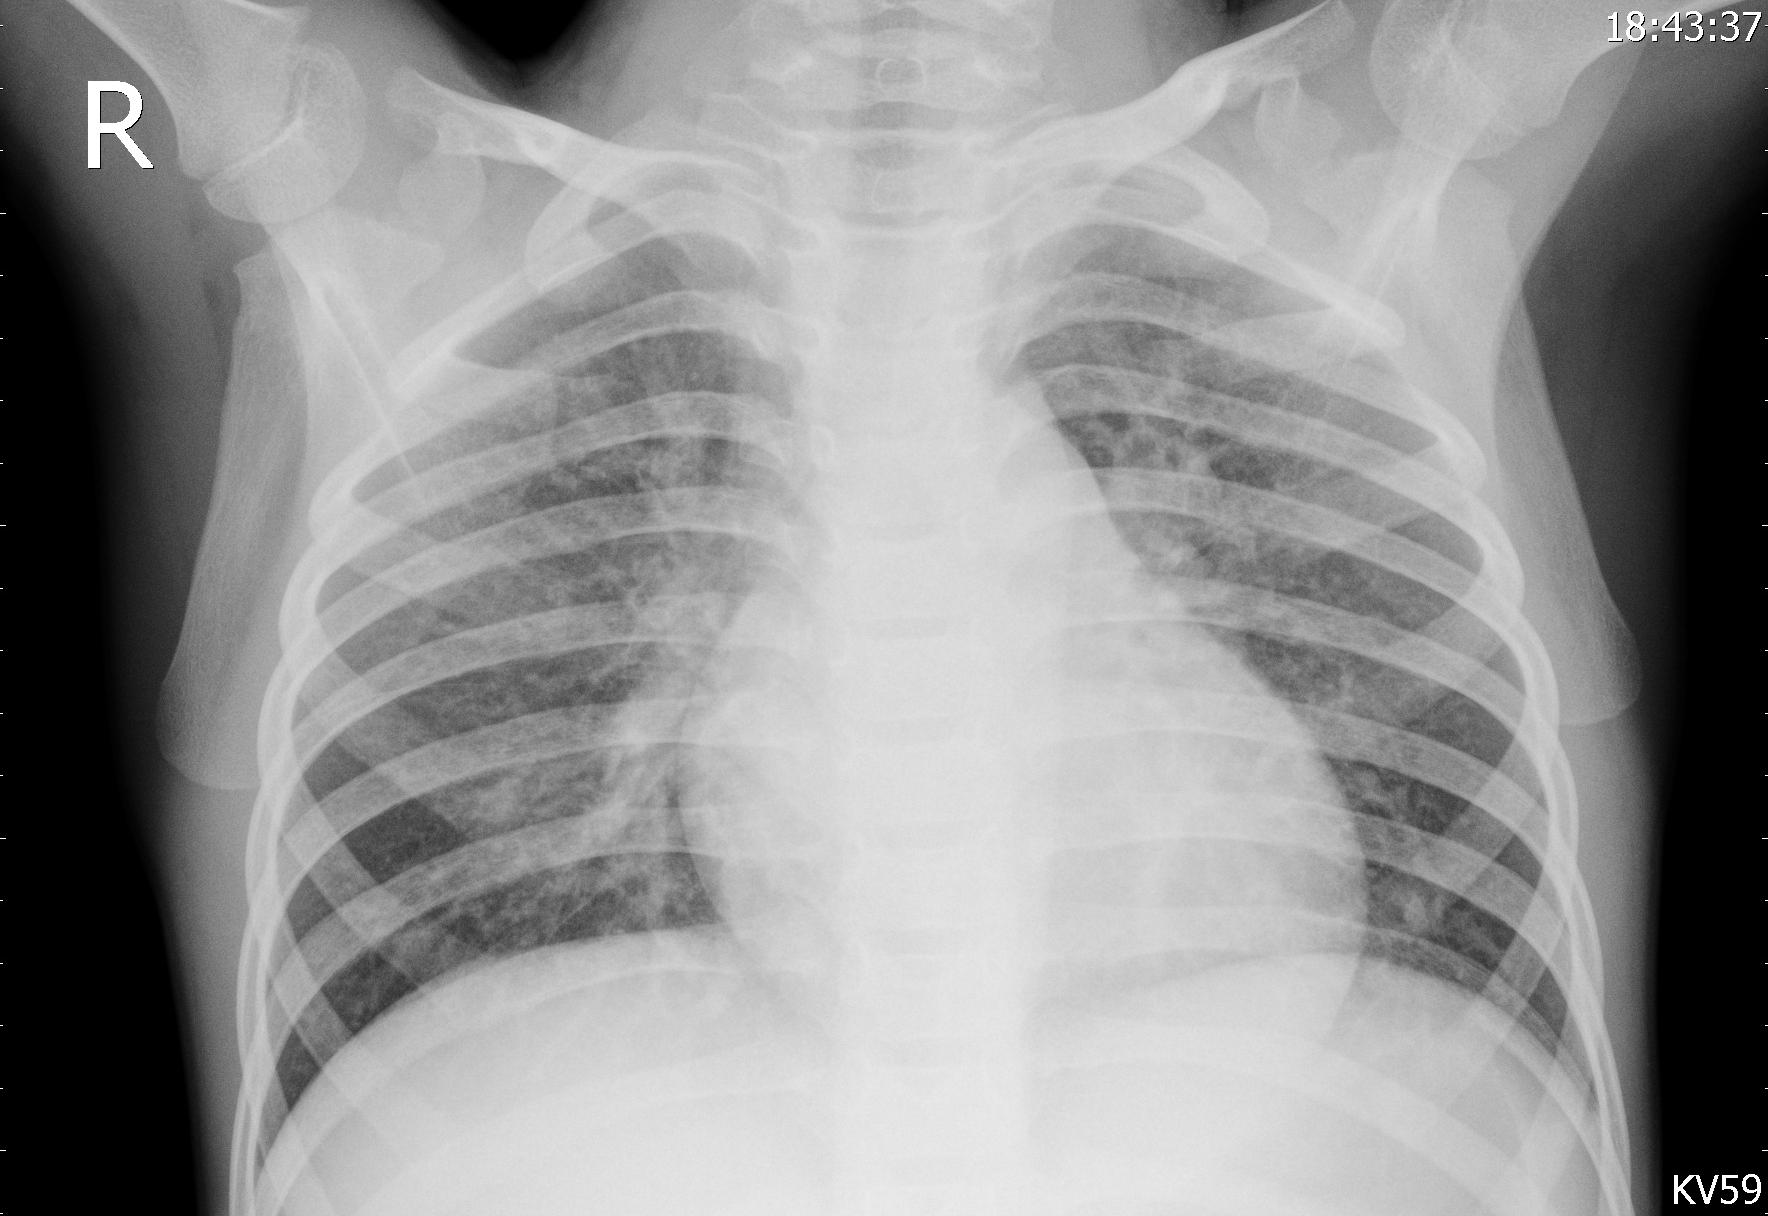
Diagnosis: PNEUMONIA